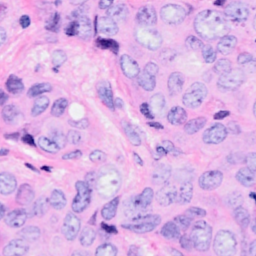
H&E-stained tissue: Breast